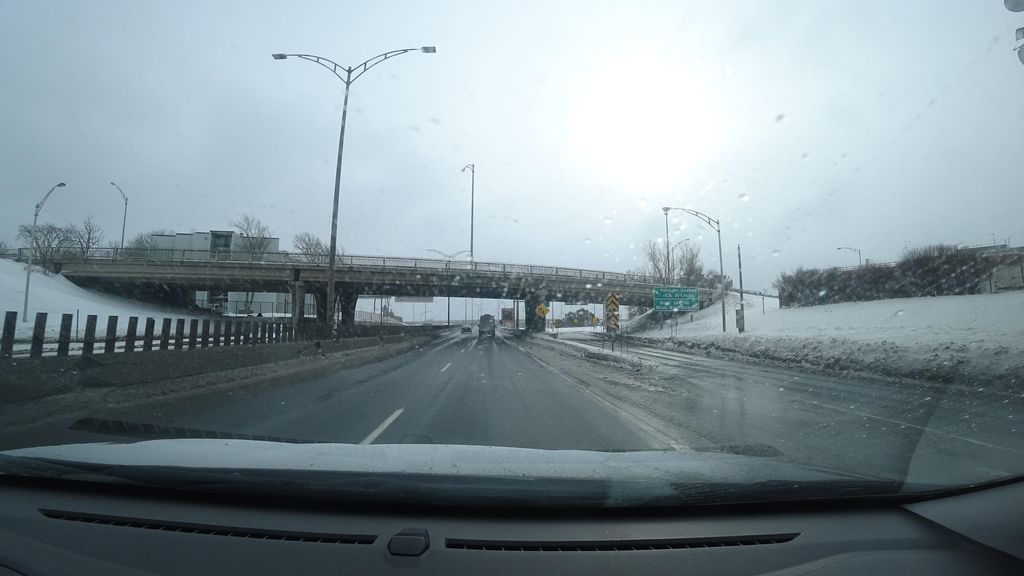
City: quebec_city